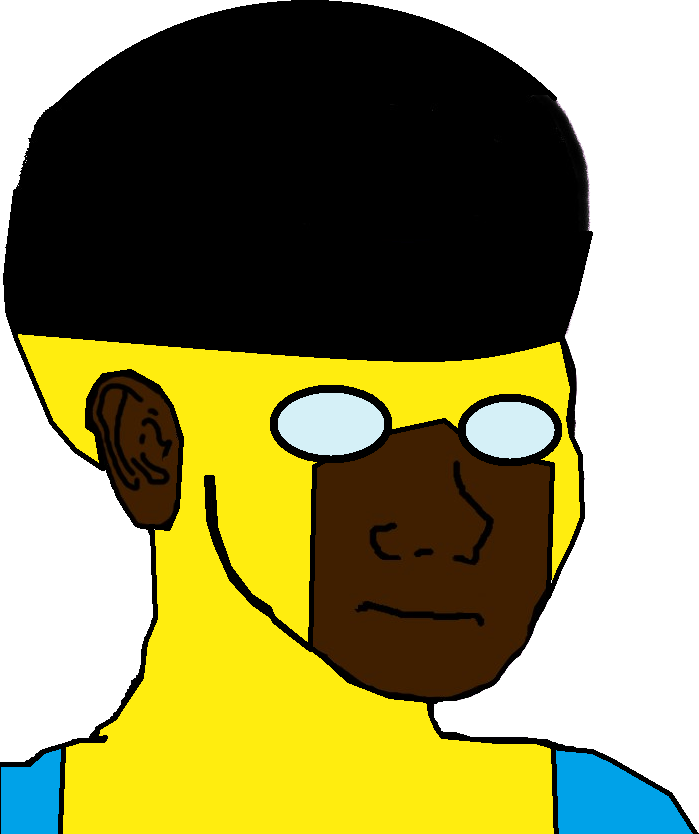
Label: 5_Blackjak